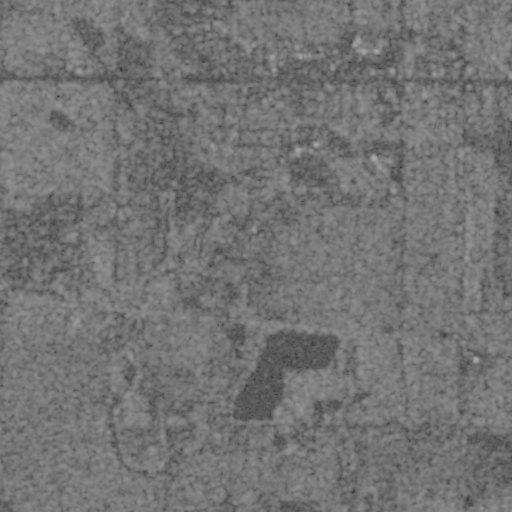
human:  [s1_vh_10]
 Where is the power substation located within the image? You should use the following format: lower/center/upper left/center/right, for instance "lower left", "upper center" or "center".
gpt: The power substation is located in the upper right of the image.
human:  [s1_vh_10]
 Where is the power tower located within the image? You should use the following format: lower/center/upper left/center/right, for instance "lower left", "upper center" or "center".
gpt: The power tower is located in the right of the image.
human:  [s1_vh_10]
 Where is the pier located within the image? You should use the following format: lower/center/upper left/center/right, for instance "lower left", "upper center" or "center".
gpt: The pier is located in the upper left of the image.
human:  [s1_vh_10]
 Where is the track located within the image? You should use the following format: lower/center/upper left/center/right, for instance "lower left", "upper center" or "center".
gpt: There is no track in the image.

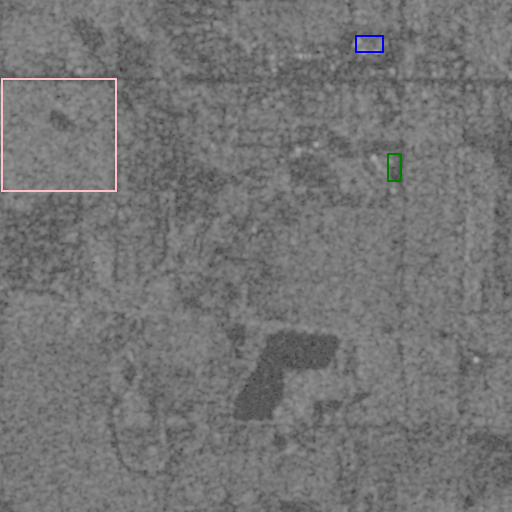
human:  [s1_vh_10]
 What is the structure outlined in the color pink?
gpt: The structure outlined in pink is a park.
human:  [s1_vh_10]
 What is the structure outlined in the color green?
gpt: The structure outlined in green is a parking lot.
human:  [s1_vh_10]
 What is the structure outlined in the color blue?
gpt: The structure outlined in blue is a building.
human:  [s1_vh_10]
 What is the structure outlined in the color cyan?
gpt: There is no cyan outline.